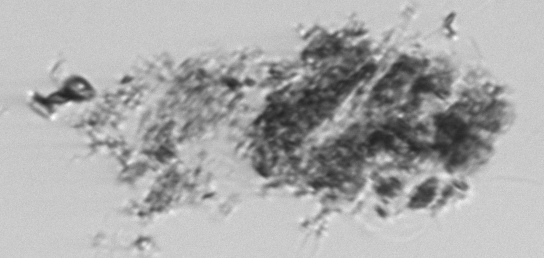
Label: detritus